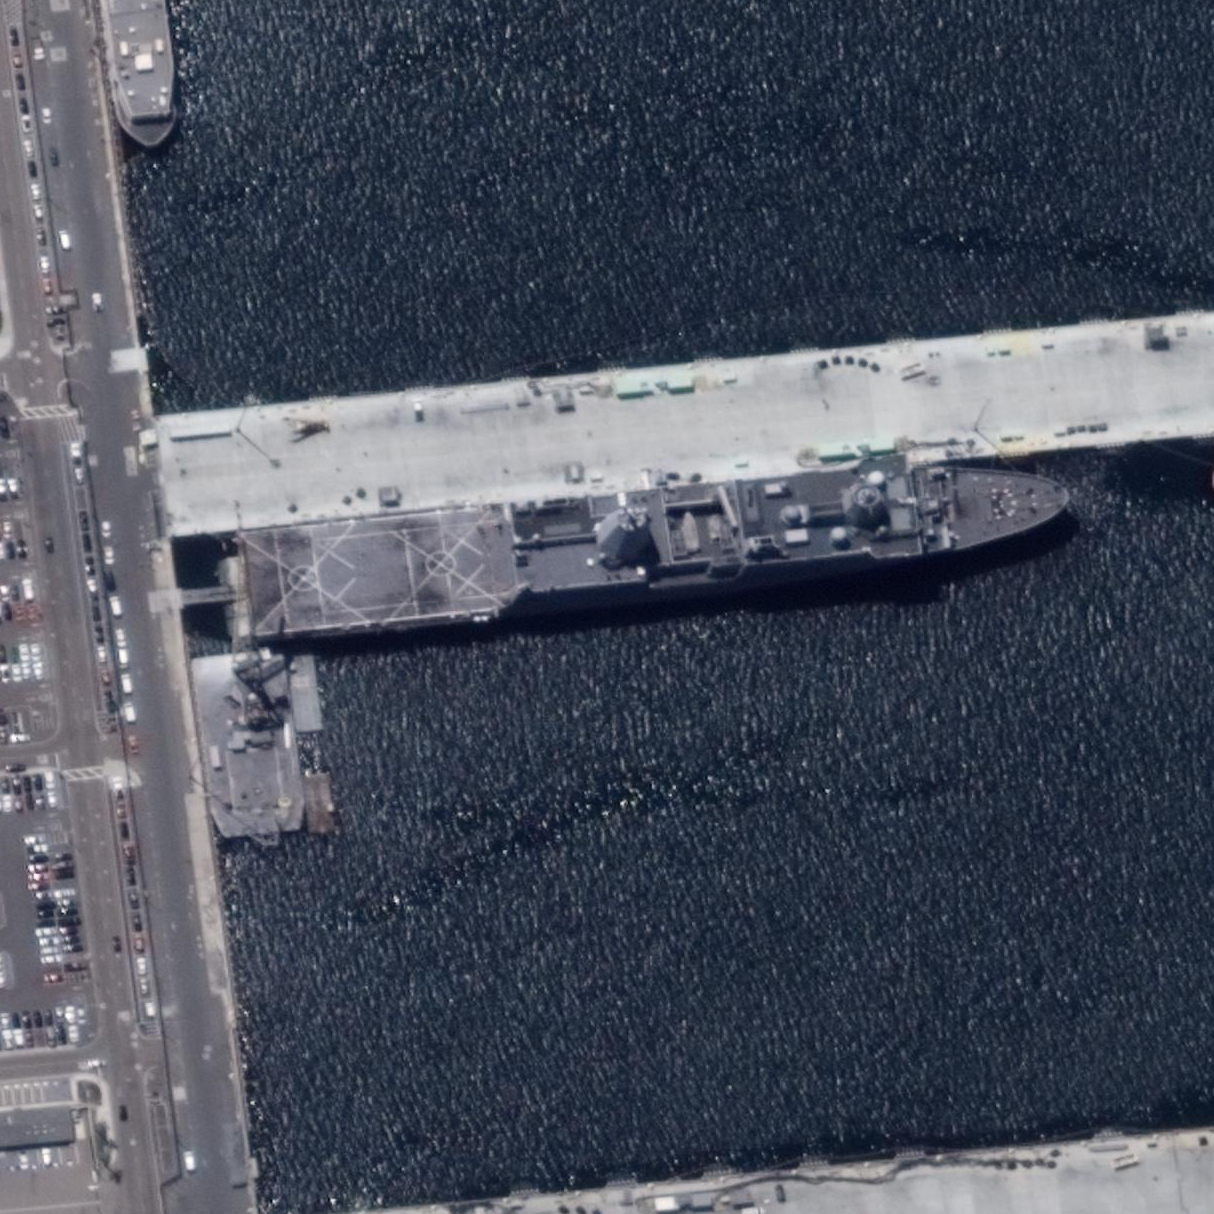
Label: San_Antonio-class_transport_dock